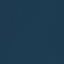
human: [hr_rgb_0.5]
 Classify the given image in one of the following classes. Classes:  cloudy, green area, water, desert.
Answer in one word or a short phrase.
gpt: water